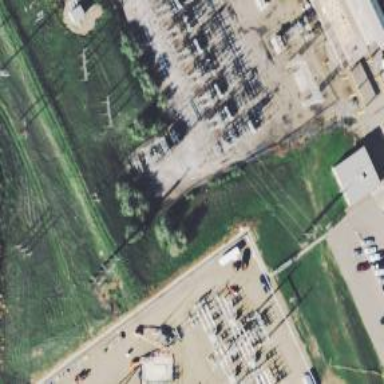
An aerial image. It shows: Power substation dedicated to generation.